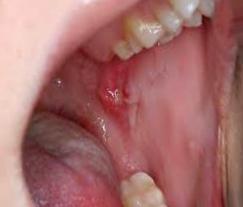
Condition: Mouth Ulcer